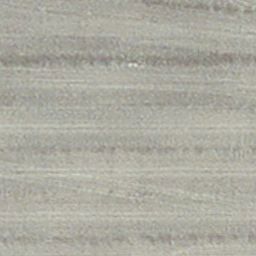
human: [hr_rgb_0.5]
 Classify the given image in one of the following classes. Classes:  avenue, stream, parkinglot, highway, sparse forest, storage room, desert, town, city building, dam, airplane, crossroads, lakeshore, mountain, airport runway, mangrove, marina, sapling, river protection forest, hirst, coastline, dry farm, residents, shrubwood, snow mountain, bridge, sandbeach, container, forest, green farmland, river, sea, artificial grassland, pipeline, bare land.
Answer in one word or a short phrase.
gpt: dry farm